Question: Determine whether the two graphs given in the figure are isomorphic. If you think they are isomorphic, answer 1; if you think they are not isomorphic, answer 0.
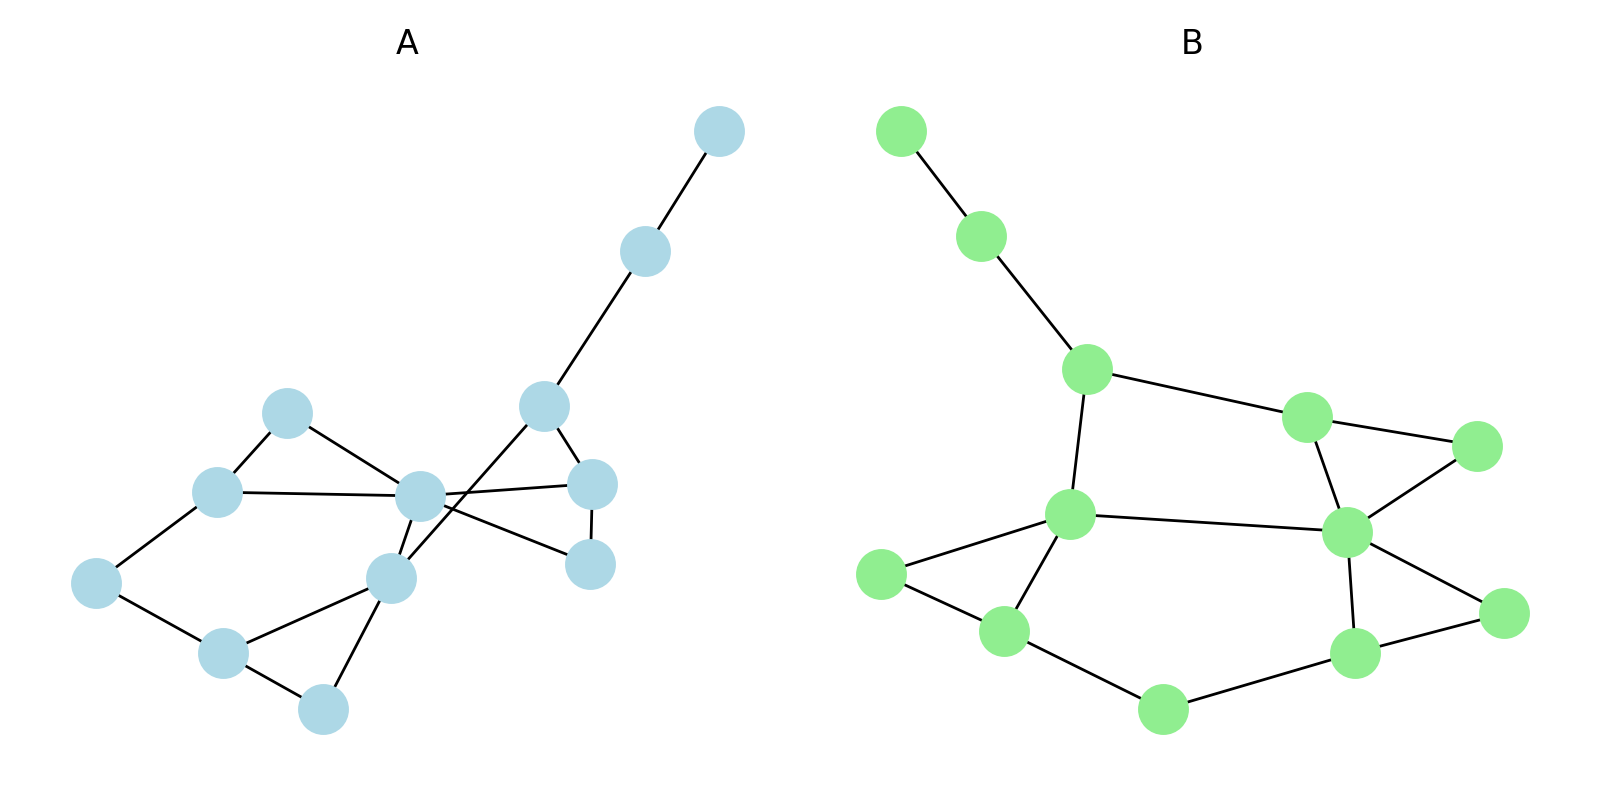
Answer: 1